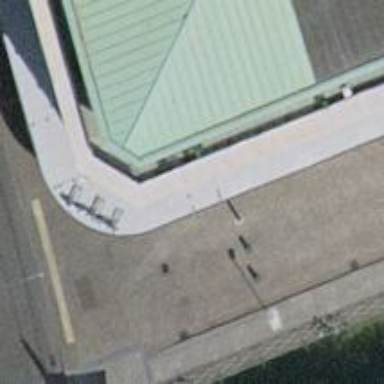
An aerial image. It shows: Rising bollard.